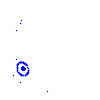
Particle: pion